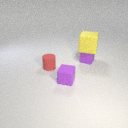
small purple rubber cube below large yellow rubber cube